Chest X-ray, PA view. Patient: 62 years old, sex F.
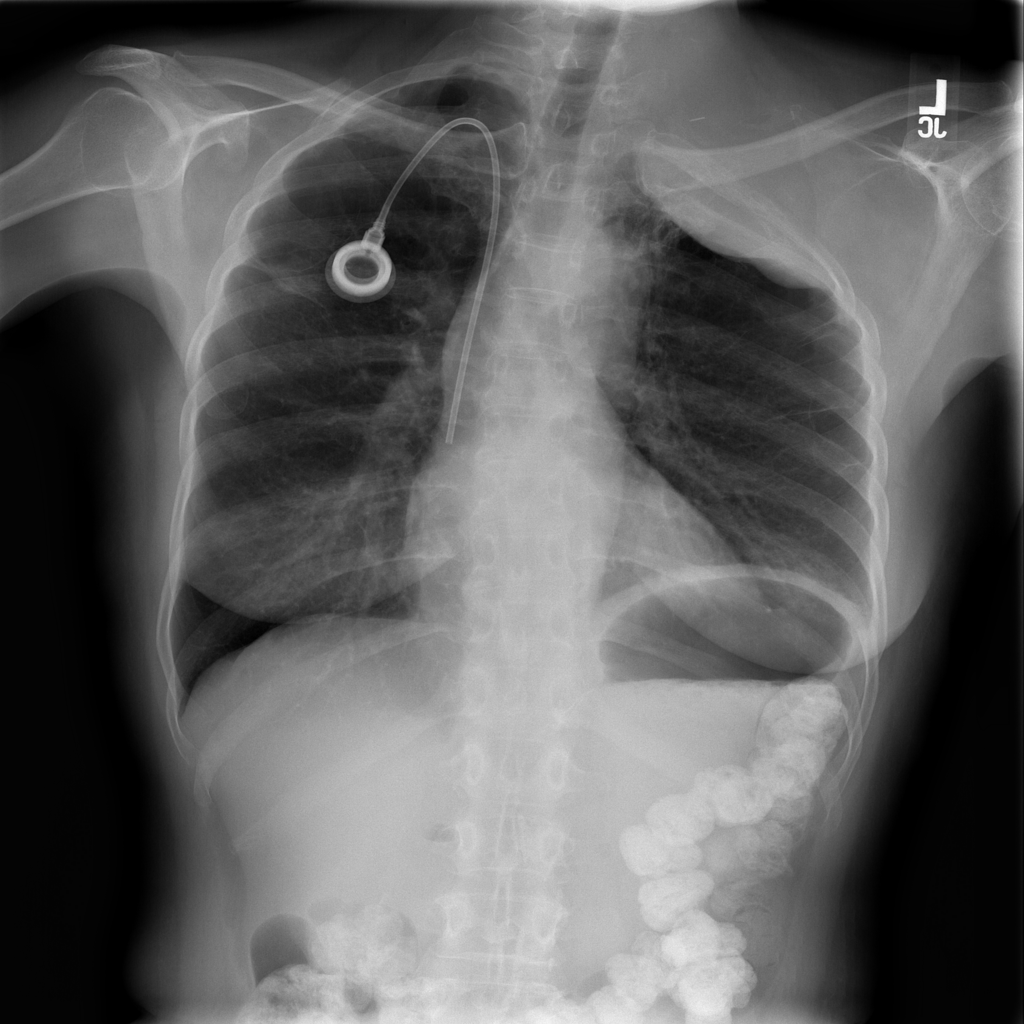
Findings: No Finding